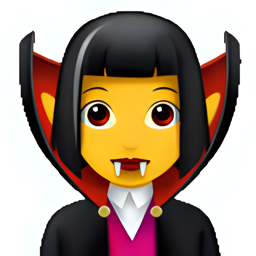
Name: vampire
Emoji: 🧛
Group: People & Body
Sub-group: person-fantasy